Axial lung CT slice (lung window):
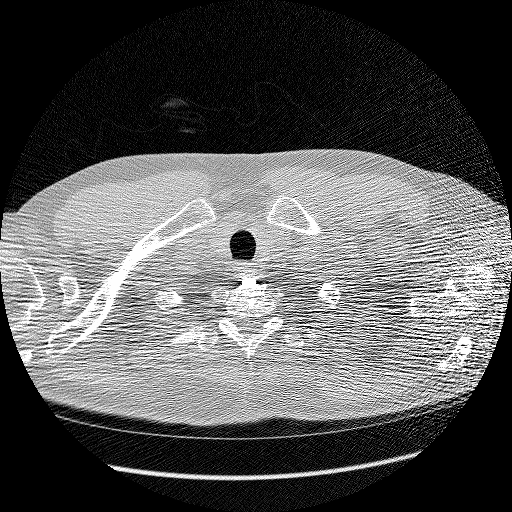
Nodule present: no